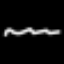
Label: squiggle